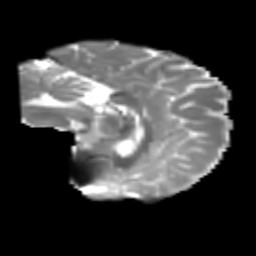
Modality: T2w
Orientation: sagittal
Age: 31
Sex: female
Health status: healthy